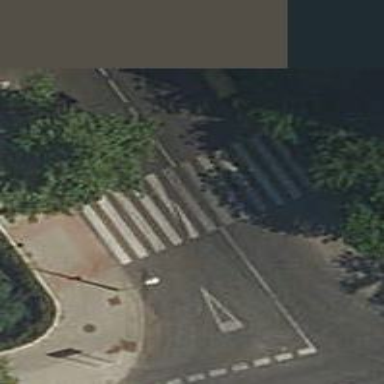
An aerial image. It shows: Footway with zebra crossing.